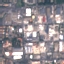
Label: Industrial